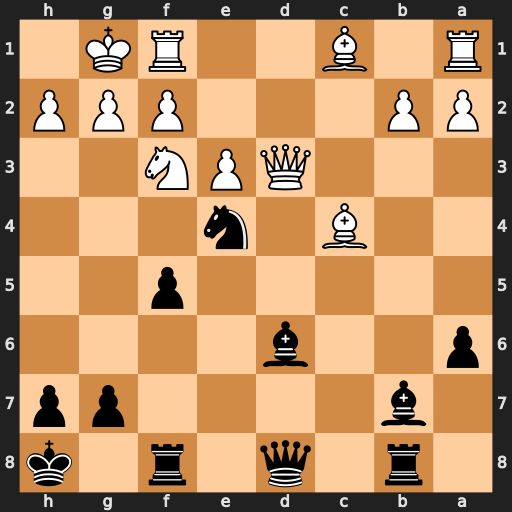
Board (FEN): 1r1q1r1k/1b4pp/p2b4/5p2/2B1n3/3QPN2/PP3PPP/R1B2RK1
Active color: b
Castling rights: -
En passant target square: -
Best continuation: Nc5 Qe2 Bxf3 Qxf3 Qh4 g3 Qxc4